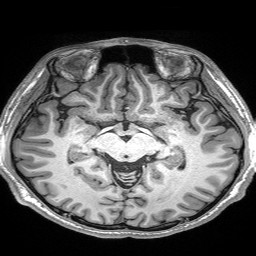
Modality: T1w
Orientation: coronal